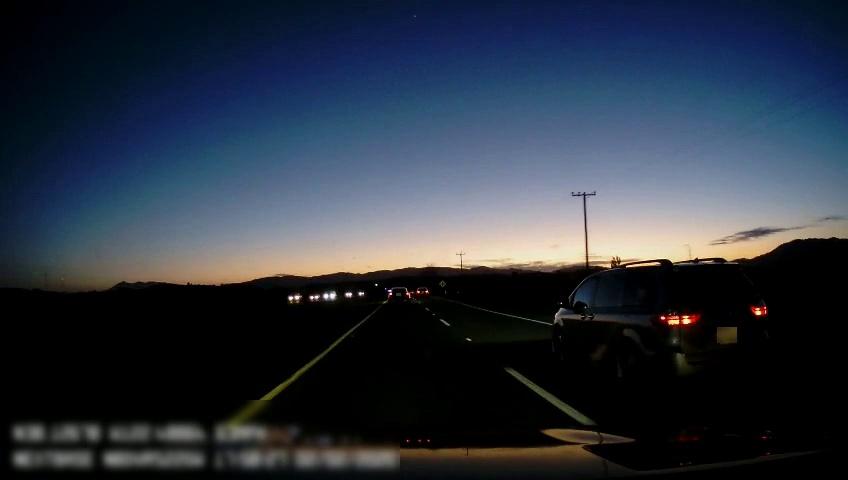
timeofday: Dusk/Dawn/Twilight
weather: Sunny
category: Drivable Space
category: Vehicles | Car
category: Vehicles | Car
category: Vehicles | Car
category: Vehicles | SUV
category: Vehicles | SUV
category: Vehicles | SUV
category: Lanes | Alternate Lane
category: Lanes | Current Lane
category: Lanes | Current Lane